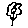
Label: flower